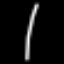
Label: line